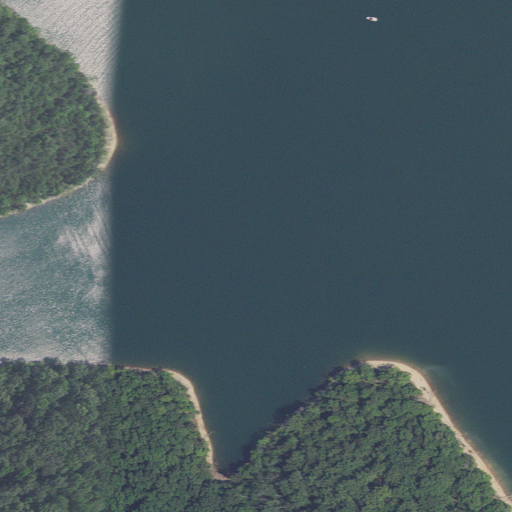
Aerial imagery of valley in Arkansas named Ford Hollow containing open water, deciduous forest, and mixed forest